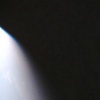
Label: space